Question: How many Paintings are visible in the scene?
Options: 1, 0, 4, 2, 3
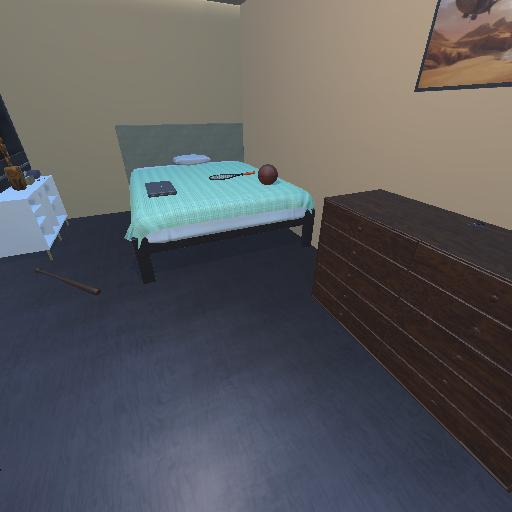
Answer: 1